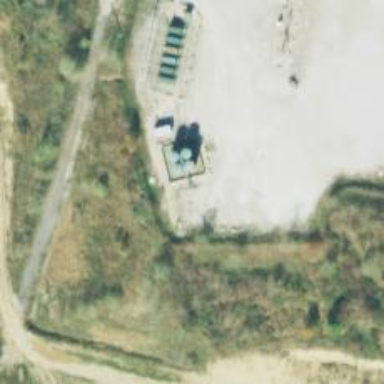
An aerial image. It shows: Storage tank that is man-made.